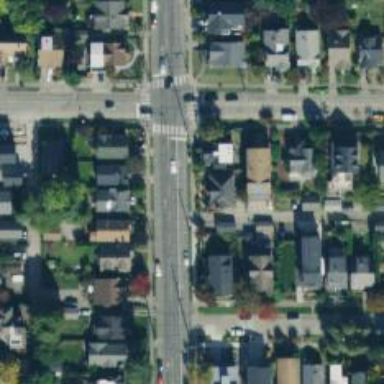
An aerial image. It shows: Unmarked road crossing.